Interaction volume radius: 10 \u00c5
Interaction volume height: 10 \u00c5
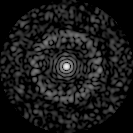
Disorder parameter: 0.8724